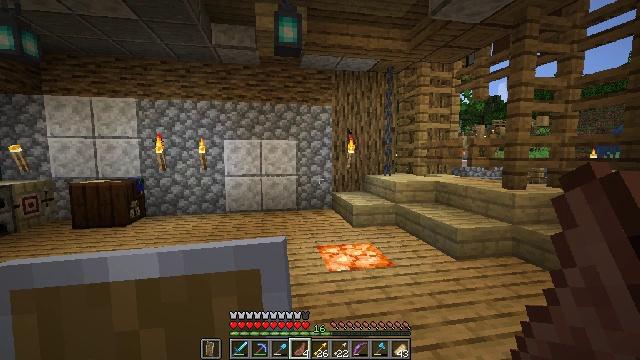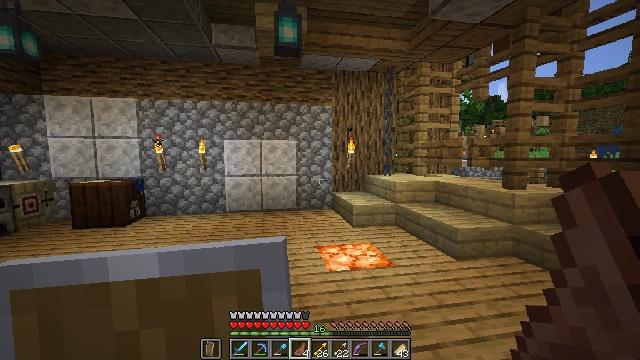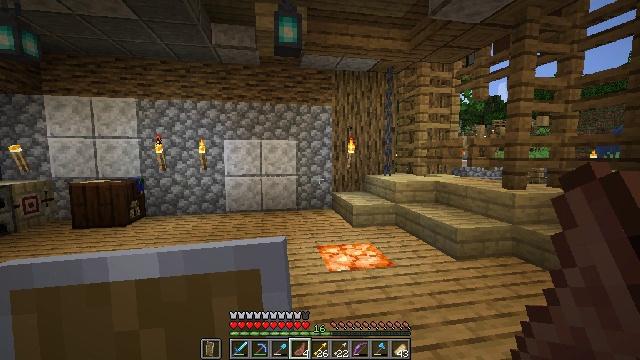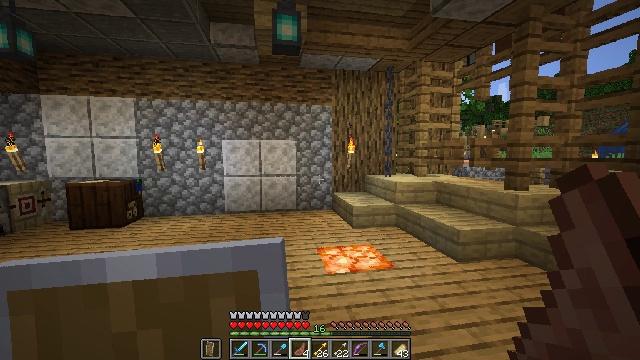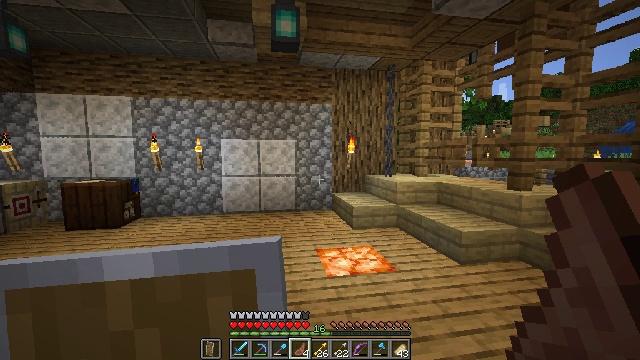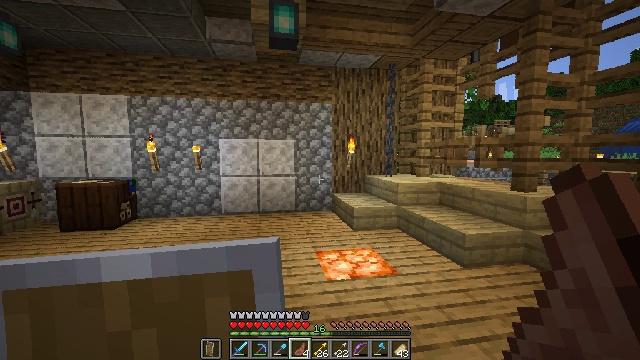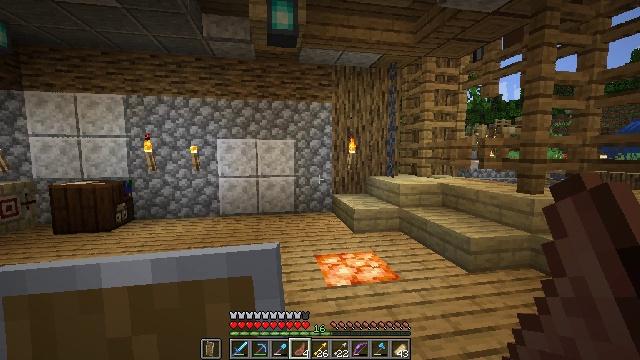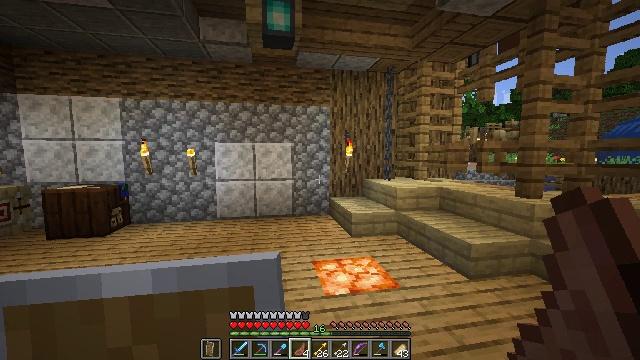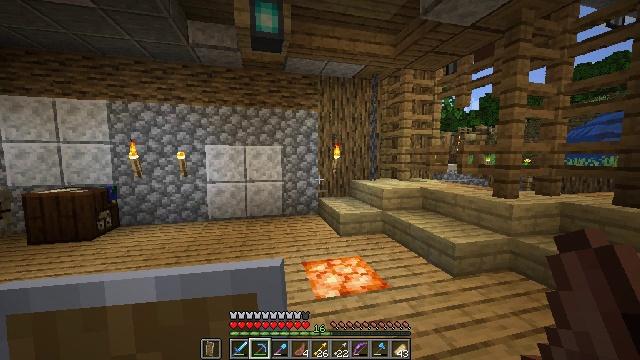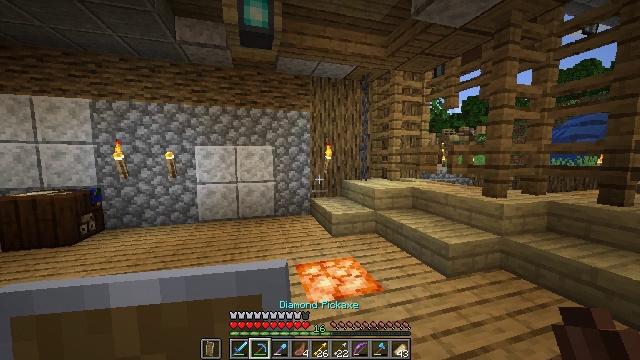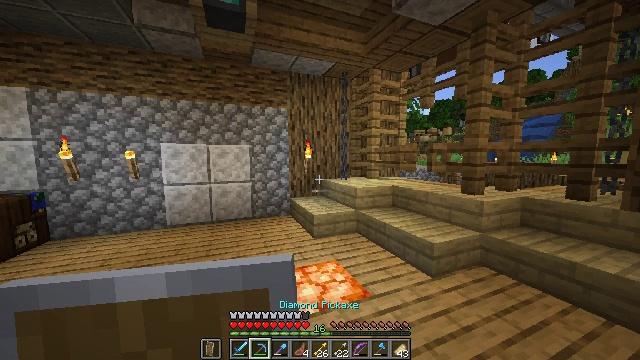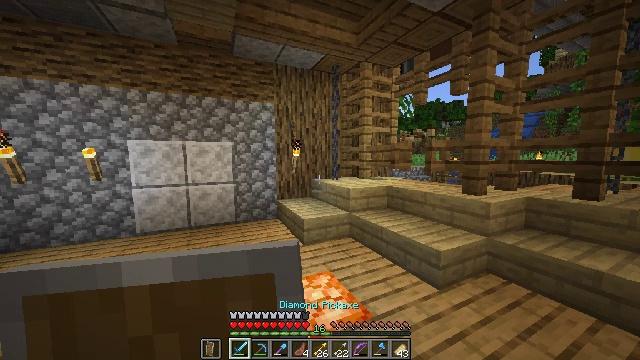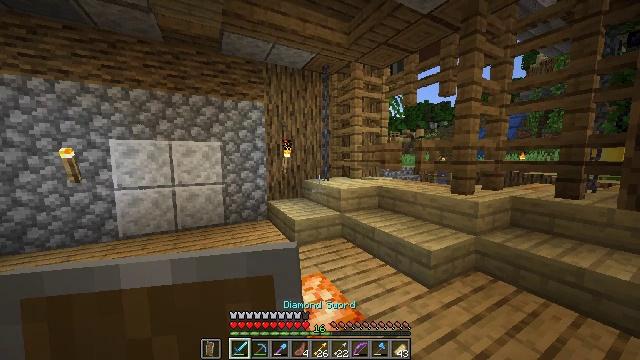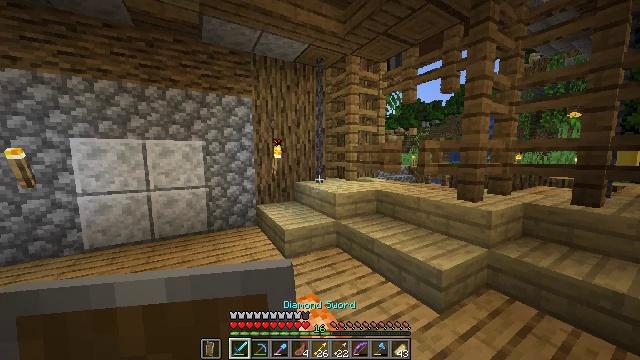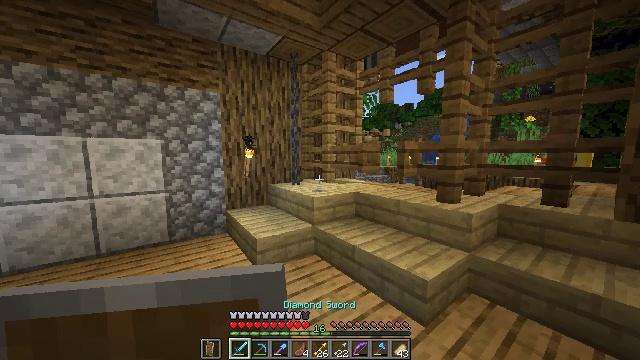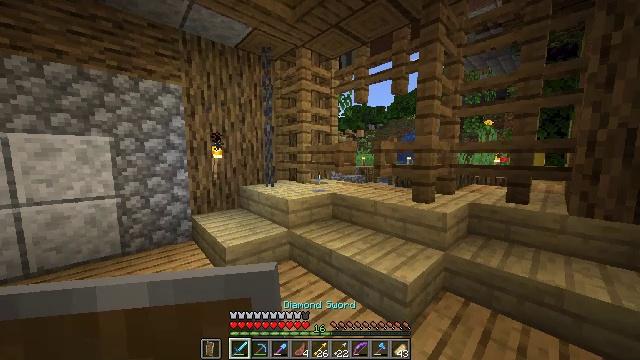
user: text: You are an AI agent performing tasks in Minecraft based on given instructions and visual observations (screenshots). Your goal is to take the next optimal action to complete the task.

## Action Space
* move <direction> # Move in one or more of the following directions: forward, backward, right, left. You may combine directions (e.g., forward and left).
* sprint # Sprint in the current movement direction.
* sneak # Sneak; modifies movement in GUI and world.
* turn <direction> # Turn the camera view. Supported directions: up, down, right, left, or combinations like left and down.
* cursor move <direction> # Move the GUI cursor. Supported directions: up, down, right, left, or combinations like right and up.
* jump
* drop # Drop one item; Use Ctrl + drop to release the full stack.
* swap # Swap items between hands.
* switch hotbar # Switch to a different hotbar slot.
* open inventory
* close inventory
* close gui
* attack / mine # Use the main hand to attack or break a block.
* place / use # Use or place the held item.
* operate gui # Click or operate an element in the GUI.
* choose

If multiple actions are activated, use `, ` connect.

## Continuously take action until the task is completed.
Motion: motion action
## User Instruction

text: Remove and gather vines.
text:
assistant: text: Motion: no_op
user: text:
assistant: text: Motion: no_op
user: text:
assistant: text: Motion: move forward
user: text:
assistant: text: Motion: move forward
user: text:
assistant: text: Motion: no_op
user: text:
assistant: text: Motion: move forward
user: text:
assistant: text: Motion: move forward
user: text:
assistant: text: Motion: move forward, turn right, switch to hotbar 2
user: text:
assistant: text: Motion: move forward, turn right, switch to hotbar 2
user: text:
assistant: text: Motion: move forward, turn right
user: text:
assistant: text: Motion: move forward, turn right, switch to hotbar 1
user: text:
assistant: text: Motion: move forward, turn right, switch to hotbar 1
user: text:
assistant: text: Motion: move forward, turn right, switch to hotbar 1
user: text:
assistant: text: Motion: move forward, turn right, switch to hotbar 1
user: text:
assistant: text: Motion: move forward, turn right
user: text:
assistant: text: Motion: move forward, turn right
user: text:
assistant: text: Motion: move forward, turn right and up
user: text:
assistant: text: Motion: move forward
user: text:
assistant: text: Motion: move forward
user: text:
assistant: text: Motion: move forward
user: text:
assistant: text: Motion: move forward
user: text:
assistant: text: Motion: move forward
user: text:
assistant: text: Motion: move forward
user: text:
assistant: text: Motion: move forward
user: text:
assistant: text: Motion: move forward
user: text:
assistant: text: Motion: move forward, turn down
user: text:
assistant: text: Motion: move forward, turn down
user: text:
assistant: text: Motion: move forward
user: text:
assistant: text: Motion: move forward
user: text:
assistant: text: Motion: move forward